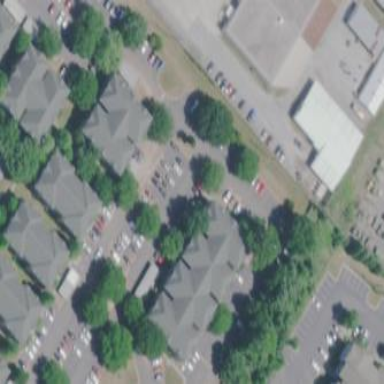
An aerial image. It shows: Image showing building with apartments.